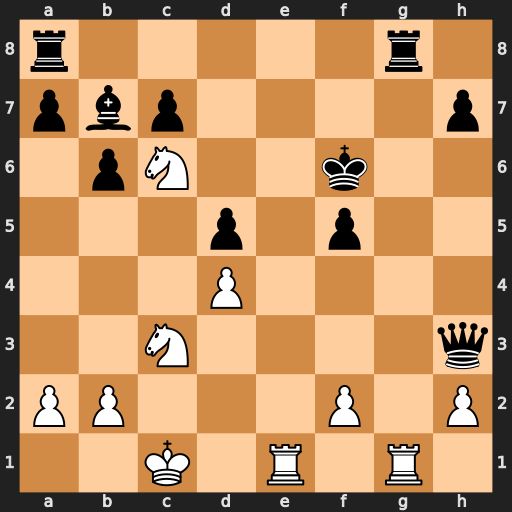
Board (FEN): r5r1/pbp4p/1pN2k2/3p1p2/3P4/2N4q/PP3P1P/2K1R1R1
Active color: w
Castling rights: -
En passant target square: -
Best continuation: Nxd5+ Kf7 Ne5+ Ke6 Nf4+